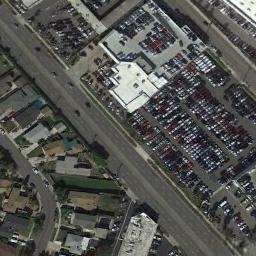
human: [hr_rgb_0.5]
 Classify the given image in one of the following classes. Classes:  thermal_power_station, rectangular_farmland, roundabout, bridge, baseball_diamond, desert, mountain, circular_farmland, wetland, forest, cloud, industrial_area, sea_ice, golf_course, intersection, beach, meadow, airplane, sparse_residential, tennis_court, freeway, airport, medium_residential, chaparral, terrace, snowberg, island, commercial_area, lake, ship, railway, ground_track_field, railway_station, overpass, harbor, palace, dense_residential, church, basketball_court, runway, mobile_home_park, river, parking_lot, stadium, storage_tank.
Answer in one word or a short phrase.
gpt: parking_lot